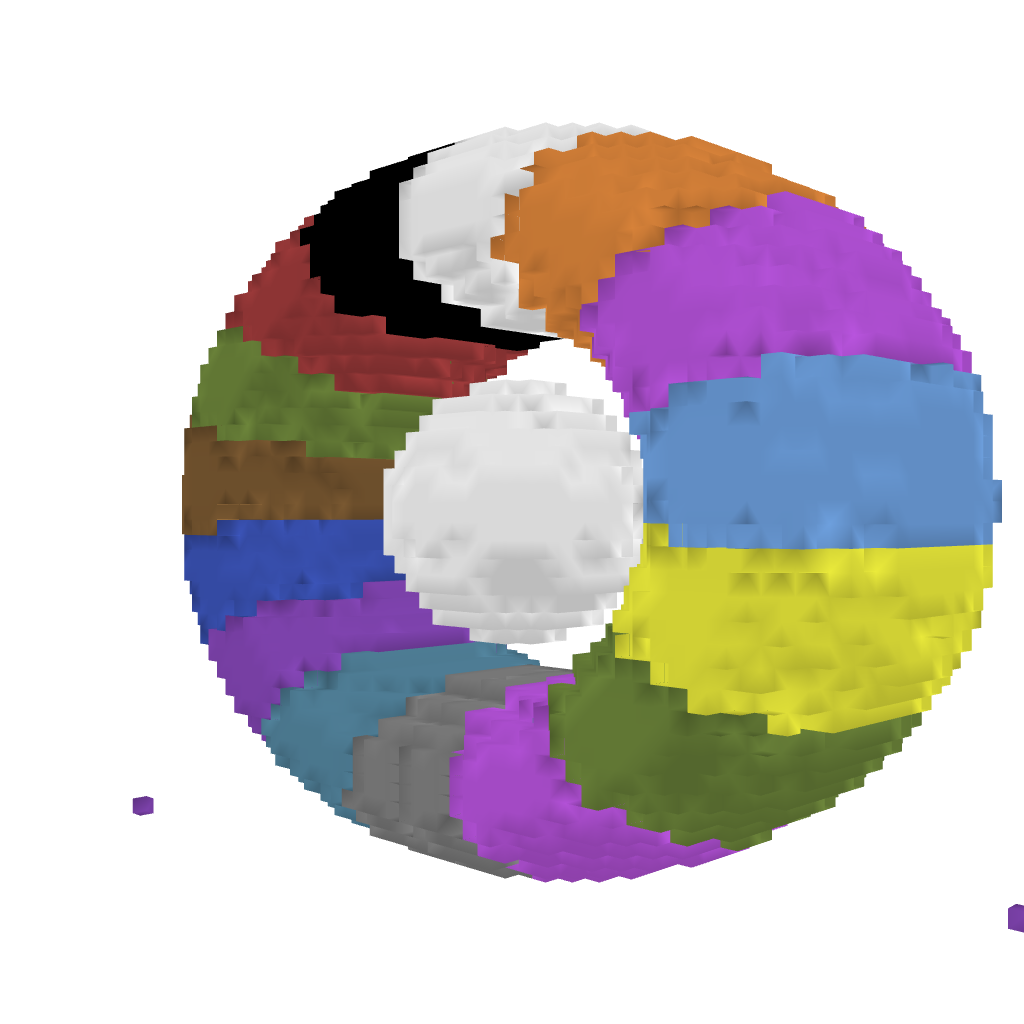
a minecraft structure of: Colored Eye high quality